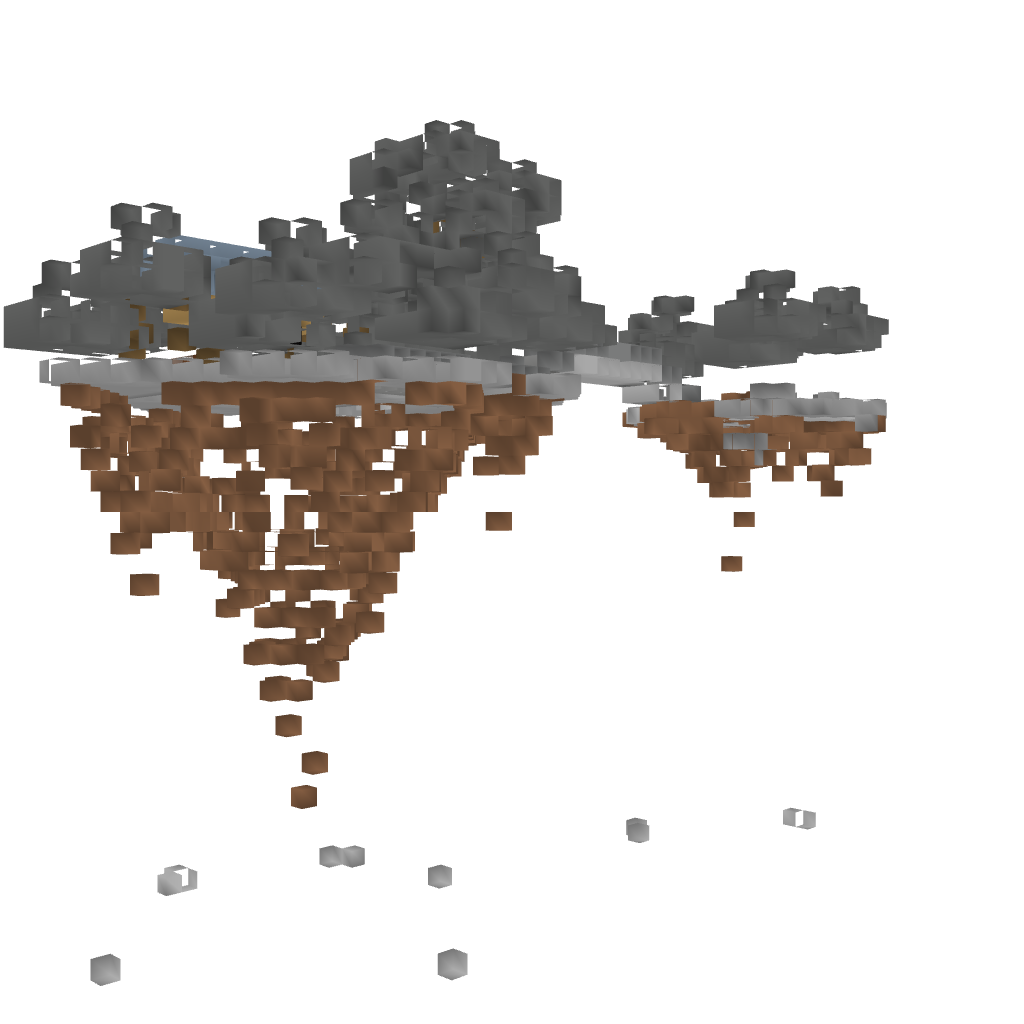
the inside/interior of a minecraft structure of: Sky Islands